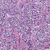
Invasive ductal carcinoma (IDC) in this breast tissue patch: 1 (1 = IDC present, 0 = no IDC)